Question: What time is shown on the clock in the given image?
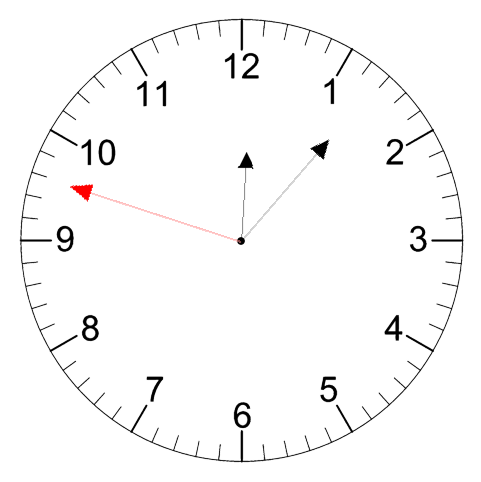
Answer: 12:06:48